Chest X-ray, AP view. Patient: 36 years old, sex F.
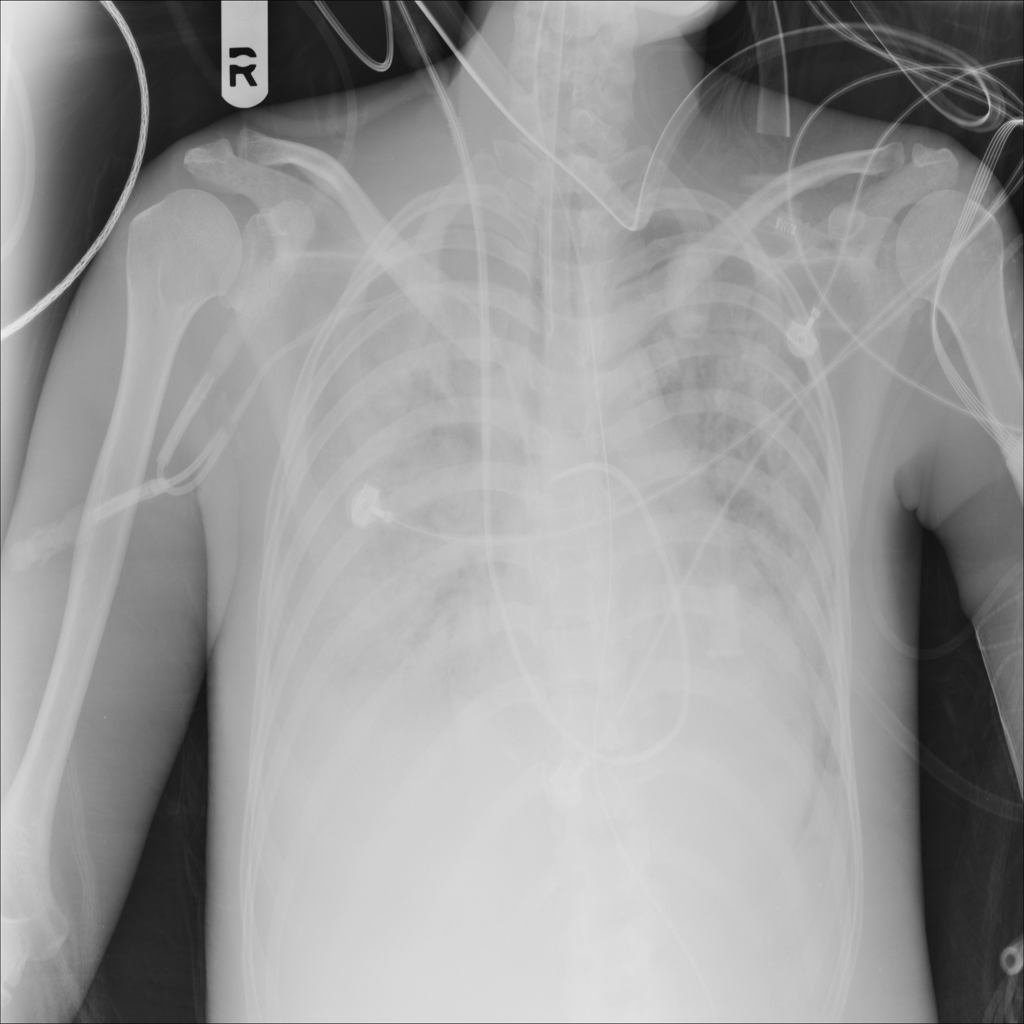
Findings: Consolidation, Effusion